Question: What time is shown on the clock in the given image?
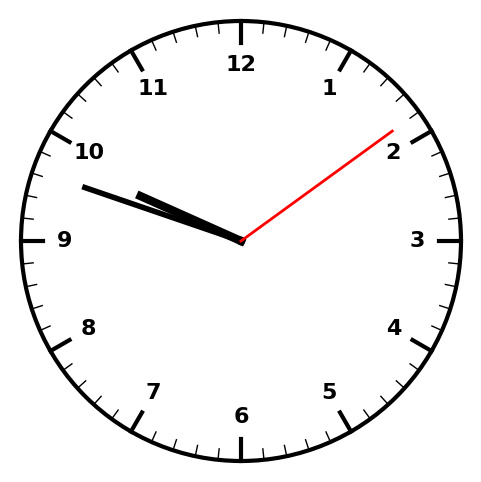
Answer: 09:48:09